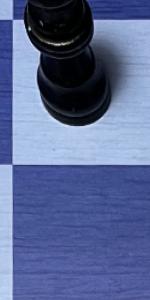
Label: Empty